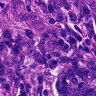
Metastatic tissue present: yes